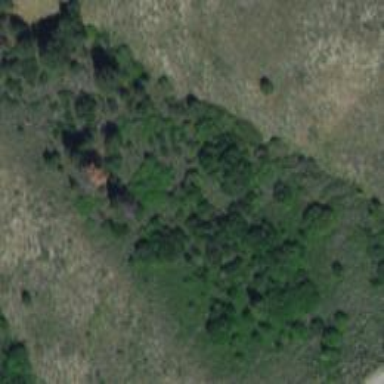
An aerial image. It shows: Woodland with evergreen needle-leaved trees.